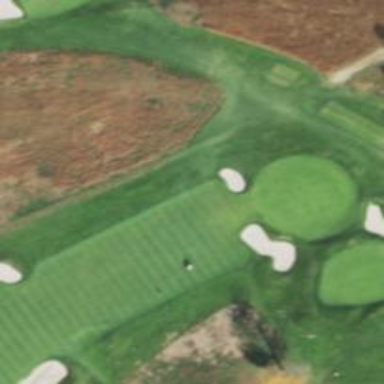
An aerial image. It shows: Golf hole.